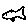
Label: fish